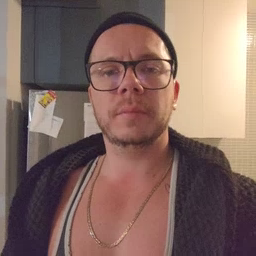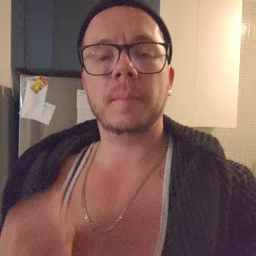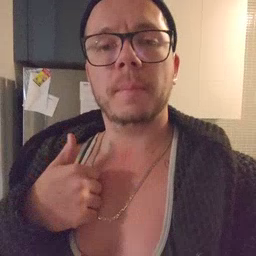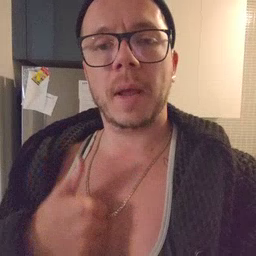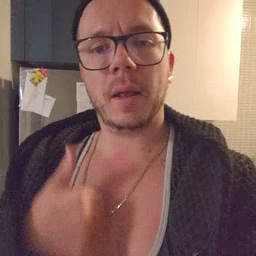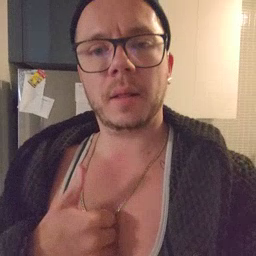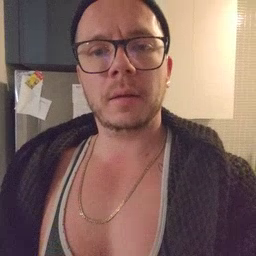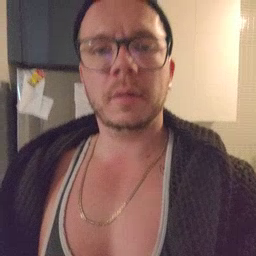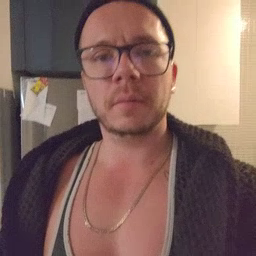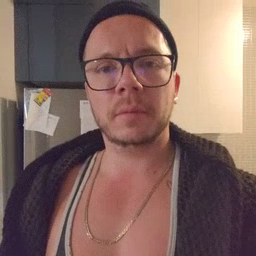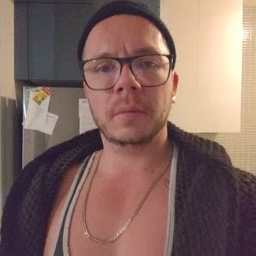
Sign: bath